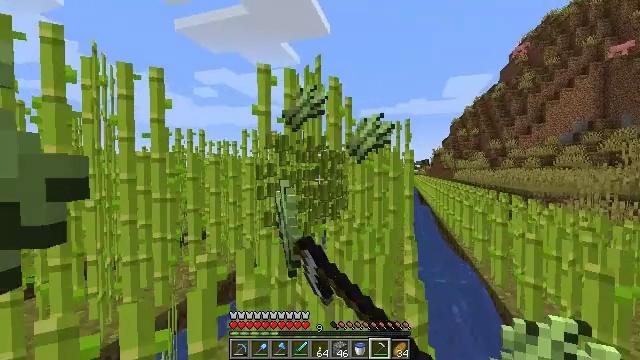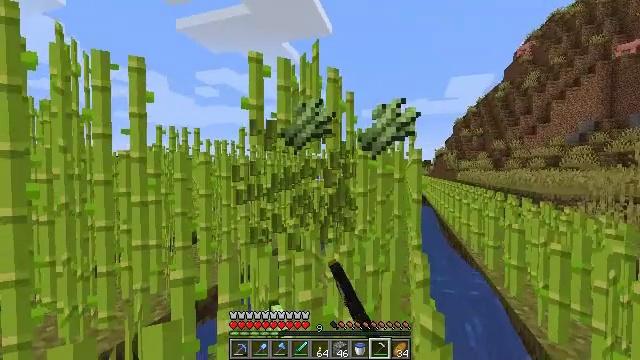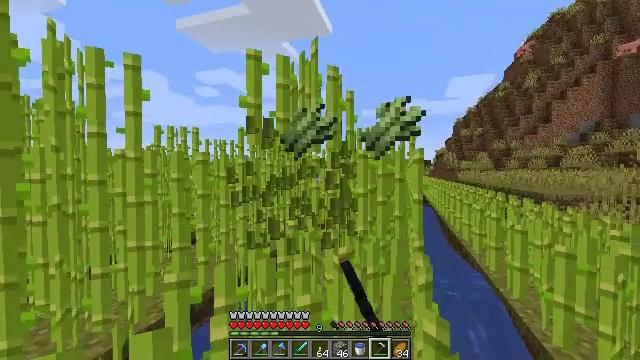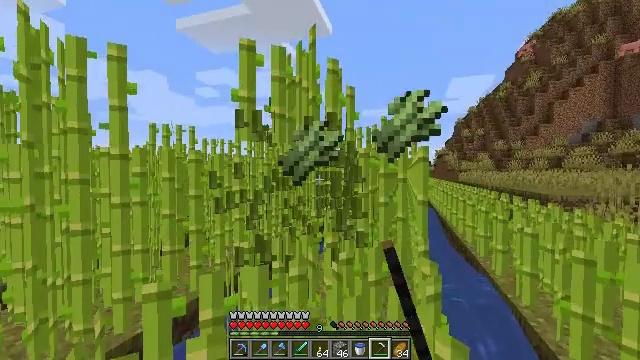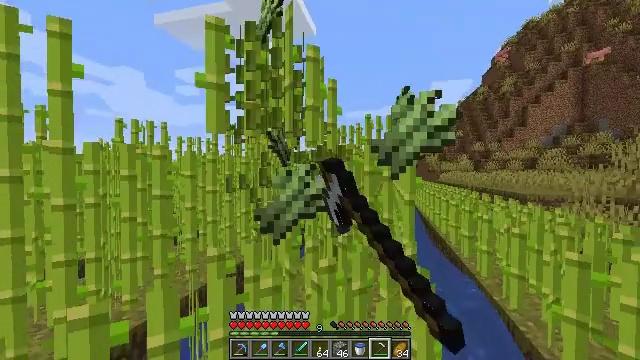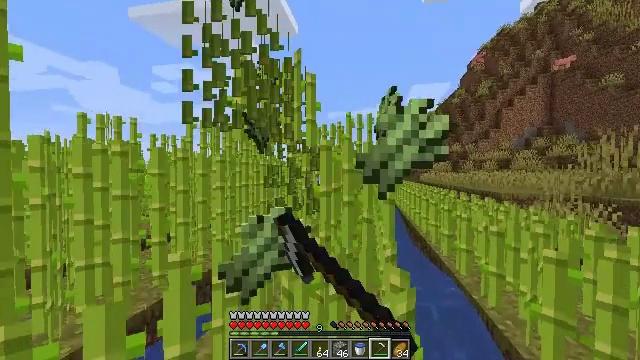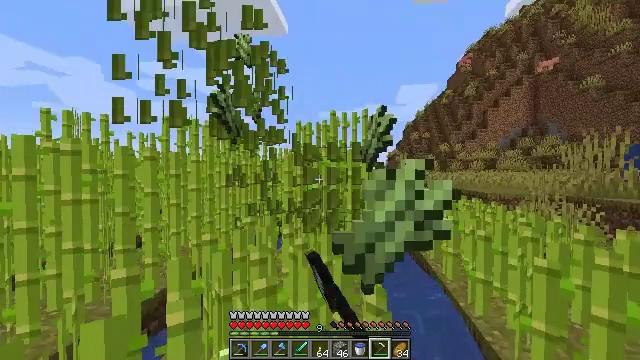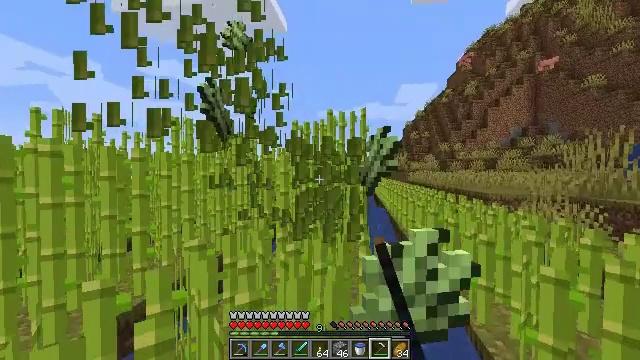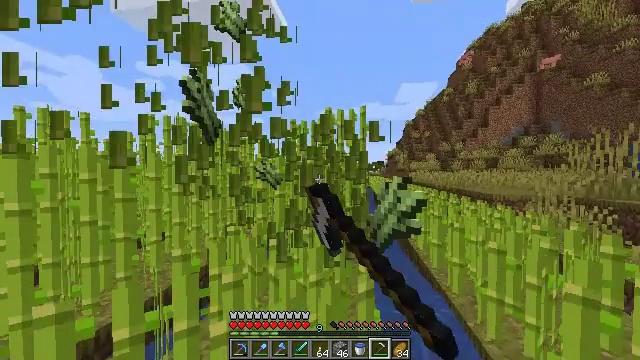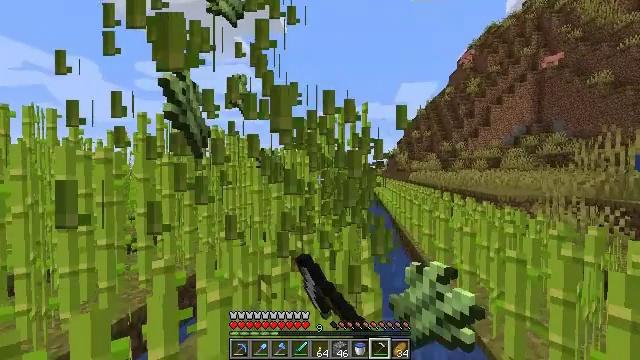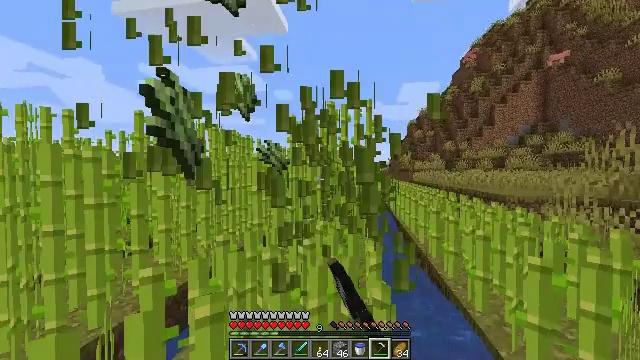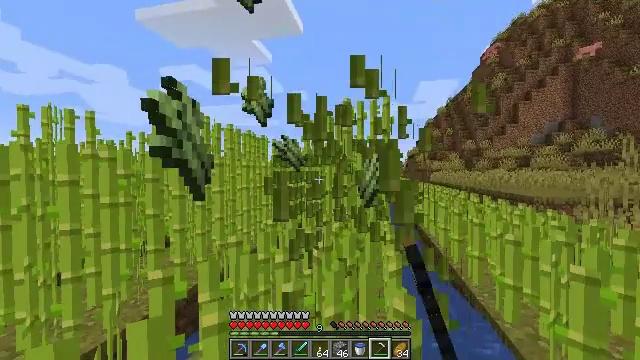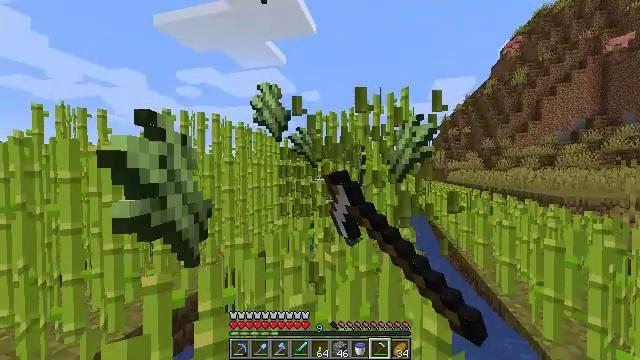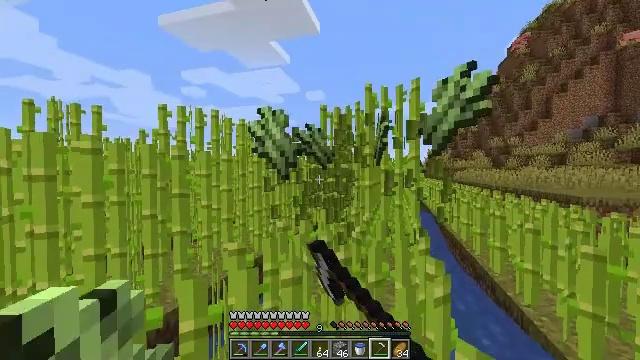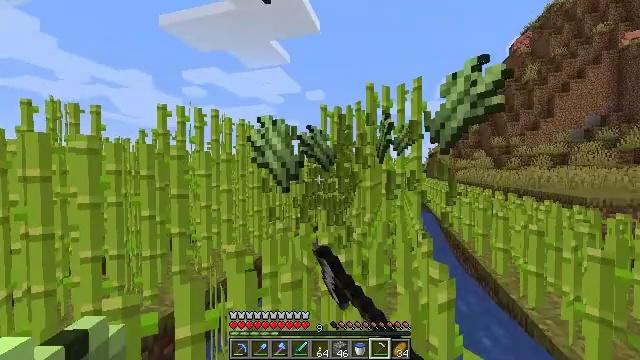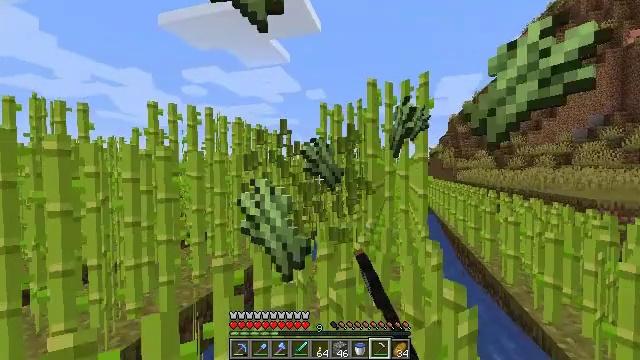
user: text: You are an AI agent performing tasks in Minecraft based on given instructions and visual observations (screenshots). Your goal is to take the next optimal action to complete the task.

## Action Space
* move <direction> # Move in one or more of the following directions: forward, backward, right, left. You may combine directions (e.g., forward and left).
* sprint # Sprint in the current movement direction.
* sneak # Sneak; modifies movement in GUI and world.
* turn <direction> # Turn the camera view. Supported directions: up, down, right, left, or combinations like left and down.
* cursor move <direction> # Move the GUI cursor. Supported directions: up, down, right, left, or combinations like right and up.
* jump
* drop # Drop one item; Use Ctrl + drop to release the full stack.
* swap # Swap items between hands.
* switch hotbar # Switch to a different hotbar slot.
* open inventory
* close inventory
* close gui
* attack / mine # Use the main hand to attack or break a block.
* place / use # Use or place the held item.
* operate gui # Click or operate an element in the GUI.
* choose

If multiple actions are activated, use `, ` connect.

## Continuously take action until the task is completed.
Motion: motion action
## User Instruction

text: Mine the sugar cane near rivers.
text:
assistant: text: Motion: move forward, attack / mine
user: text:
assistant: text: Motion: move forward, attack / mine
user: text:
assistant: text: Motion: move forward, attack / mine
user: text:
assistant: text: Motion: move forward and move right, turn right, attack / mine
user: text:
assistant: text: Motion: move forward and move right, turn right, attack / mine
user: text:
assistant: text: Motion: move forward and move right, turn right, attack / mine
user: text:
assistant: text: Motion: move forward, attack / mine
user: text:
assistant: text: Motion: move forward, attack / mine
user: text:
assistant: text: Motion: move forward, attack / mine
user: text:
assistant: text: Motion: move forward, attack / mine
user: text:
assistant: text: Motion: move forward, turn left, attack / mine
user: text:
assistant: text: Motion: move forward, turn left, attack / mine
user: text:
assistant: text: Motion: move forward, attack / mine
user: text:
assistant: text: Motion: move forward, attack / mine
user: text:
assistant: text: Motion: move forward, attack / mine
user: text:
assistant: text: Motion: move forward, attack / mine
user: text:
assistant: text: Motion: move forward and move right, turn right, attack / mine
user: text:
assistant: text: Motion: move forward and move right, turn right, attack / mine
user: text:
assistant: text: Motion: move forward, attack / mine
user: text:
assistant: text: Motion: move forward, attack / mine
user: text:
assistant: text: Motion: move forward, turn left, attack / mine
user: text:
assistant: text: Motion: move forward, attack / mine
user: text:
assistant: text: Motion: move forward, turn left, attack / mine
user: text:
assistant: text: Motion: move forward, attack / mine
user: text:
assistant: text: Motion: move forward, attack / mine
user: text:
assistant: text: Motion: move forward, attack / mine
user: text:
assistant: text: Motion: move forward and move right, turn right, attack / mine
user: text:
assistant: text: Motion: move forward and move right, turn right, attack / mine
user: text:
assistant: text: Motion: move forward and move right, attack / mine
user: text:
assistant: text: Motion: move forward, attack / mine